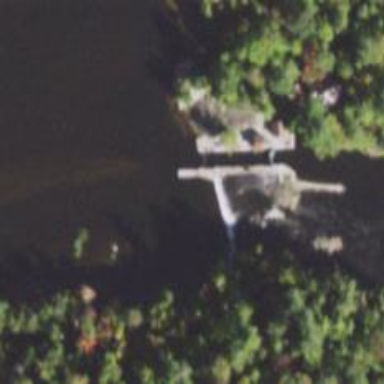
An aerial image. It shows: Lock gate along waterway.